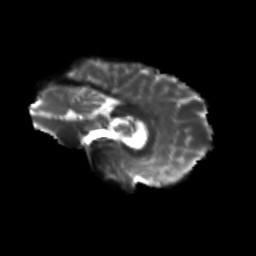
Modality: T2w
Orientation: sagittal
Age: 21
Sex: male
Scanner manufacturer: siemens
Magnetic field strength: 3 T
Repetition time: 3.5 s
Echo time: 0.104 s